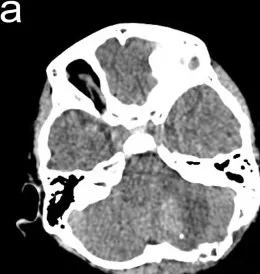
Radiological evaluation of YST post operation. CT scanning of the residual tumor on day 7 (A).
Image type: radiology (ct)